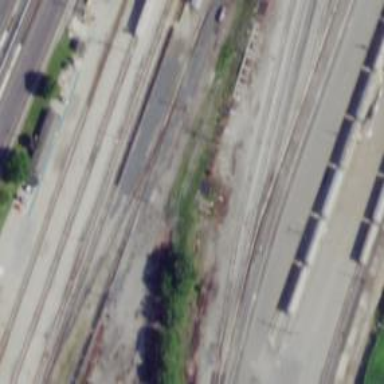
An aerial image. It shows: Railway yard used for servicing trains.